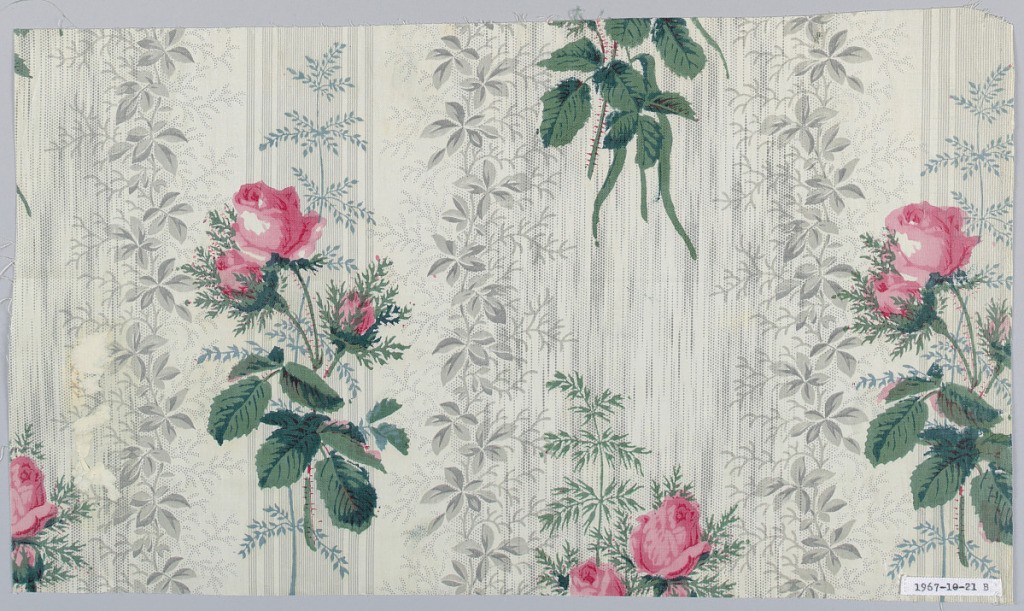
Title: Textile
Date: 1851–63
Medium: cotton Technique: printed by engraved roller and block printed
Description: A) Grey ground of stripes and foliage over-printed in design of flowering vine.
B) Similar ground to A but printed in clusters of natural size rosebuds.
C) Same ground effect as A but in blue; pattern over-printed of rose clusters with a birds nest and bird.